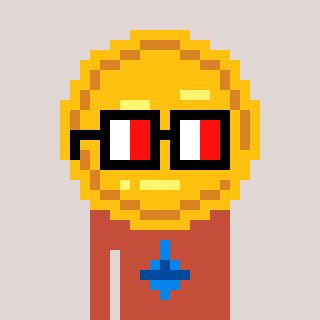
a pixel art character with square glasses with black frames and red eyes, a medal-shaped head and a rust-colored body on a warm background